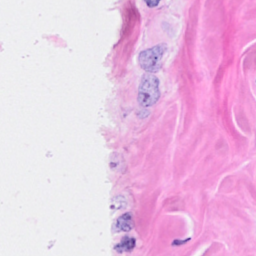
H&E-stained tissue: Breast